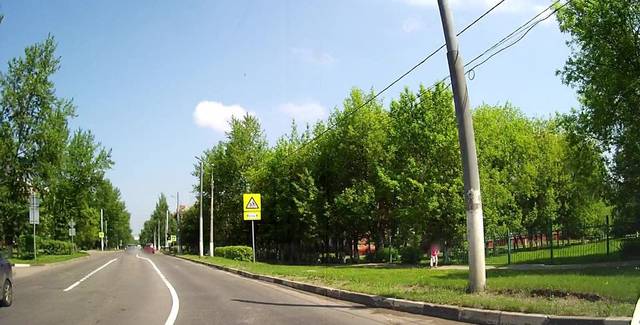
Region: Russia
Coordinates: 55.406, 37.561